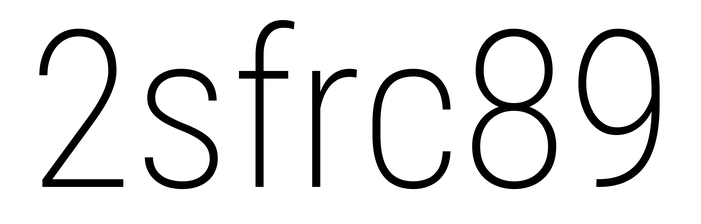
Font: Roboto_Condensed_ExtraLight